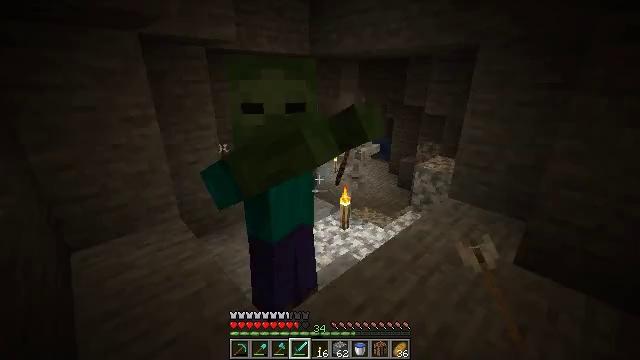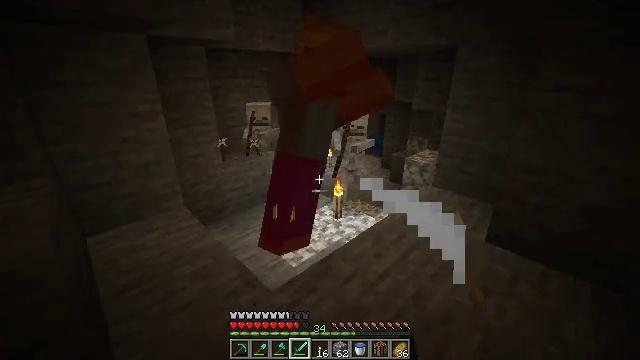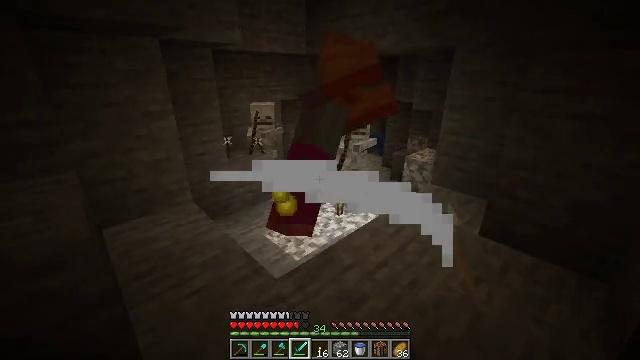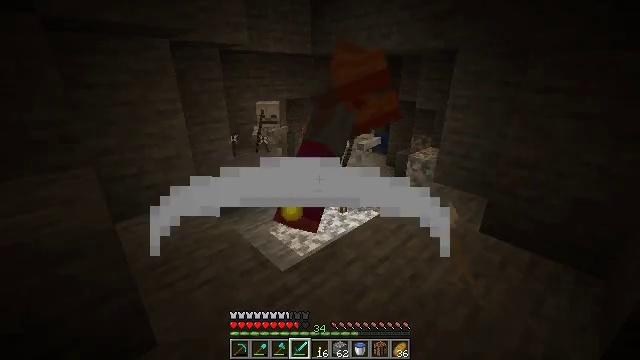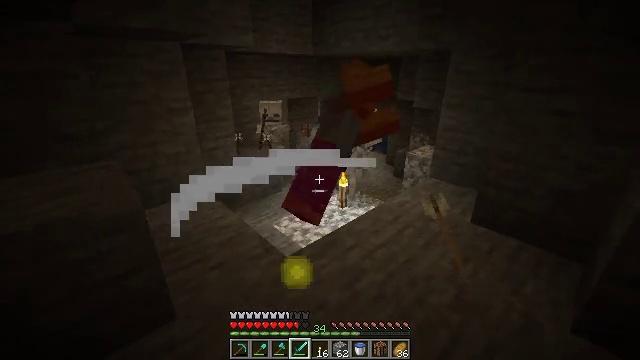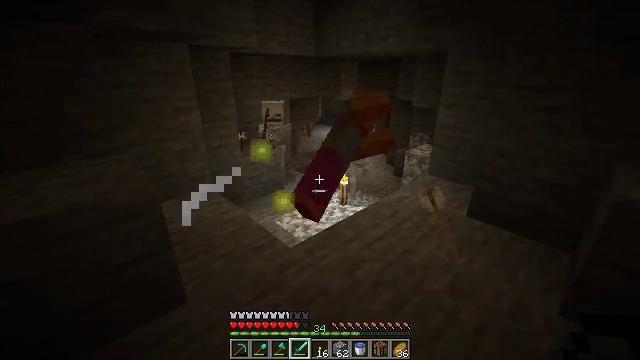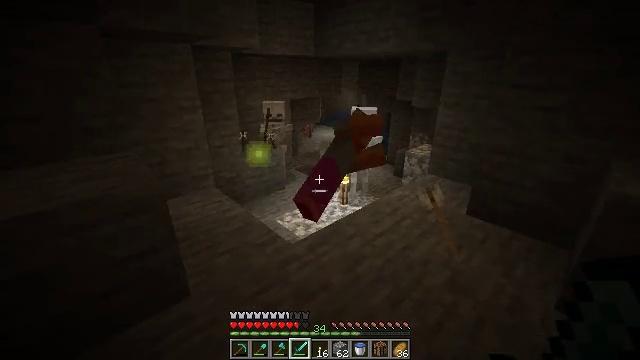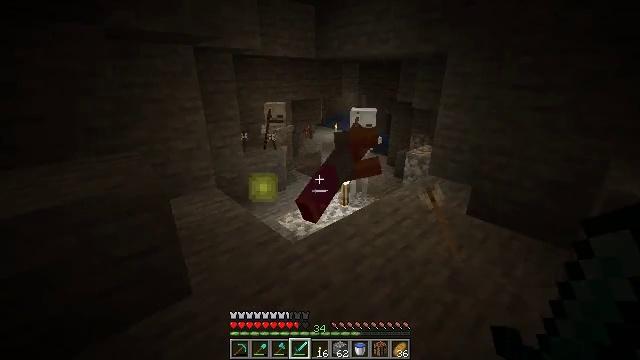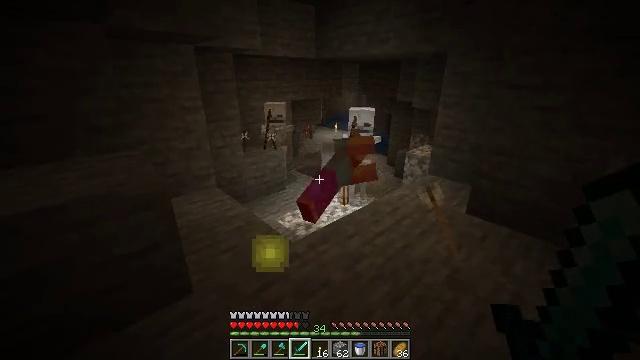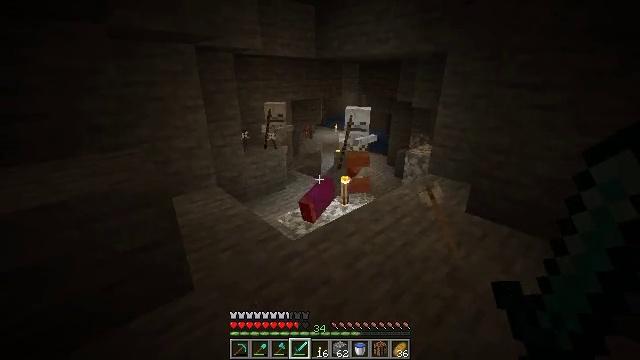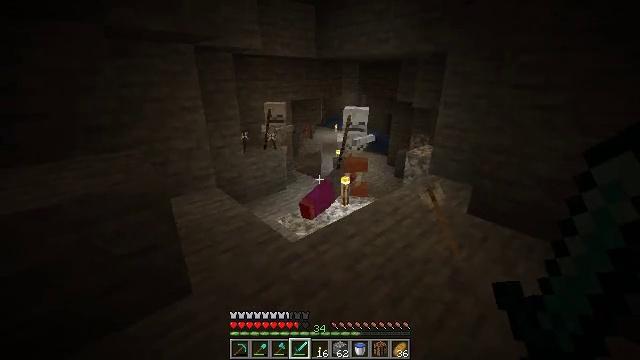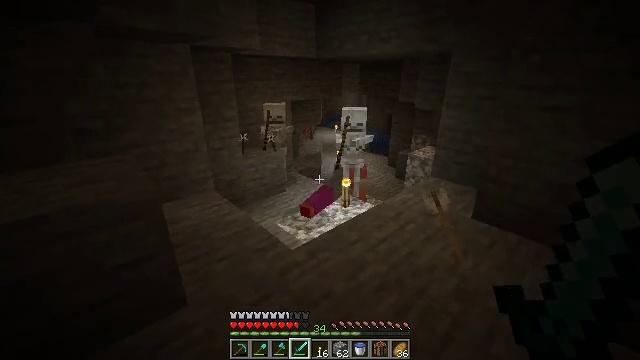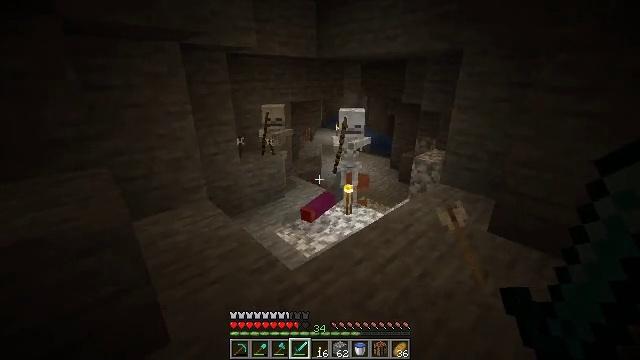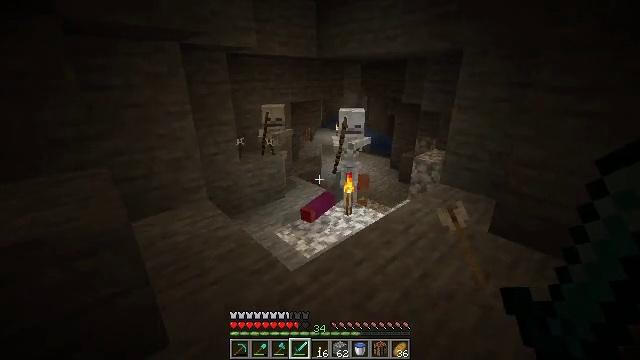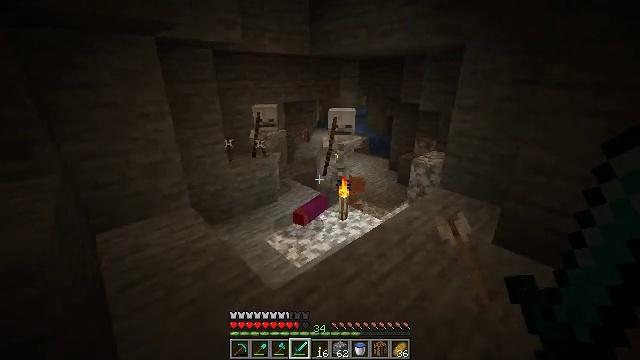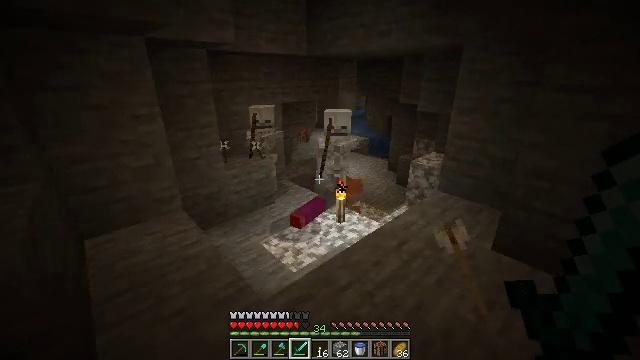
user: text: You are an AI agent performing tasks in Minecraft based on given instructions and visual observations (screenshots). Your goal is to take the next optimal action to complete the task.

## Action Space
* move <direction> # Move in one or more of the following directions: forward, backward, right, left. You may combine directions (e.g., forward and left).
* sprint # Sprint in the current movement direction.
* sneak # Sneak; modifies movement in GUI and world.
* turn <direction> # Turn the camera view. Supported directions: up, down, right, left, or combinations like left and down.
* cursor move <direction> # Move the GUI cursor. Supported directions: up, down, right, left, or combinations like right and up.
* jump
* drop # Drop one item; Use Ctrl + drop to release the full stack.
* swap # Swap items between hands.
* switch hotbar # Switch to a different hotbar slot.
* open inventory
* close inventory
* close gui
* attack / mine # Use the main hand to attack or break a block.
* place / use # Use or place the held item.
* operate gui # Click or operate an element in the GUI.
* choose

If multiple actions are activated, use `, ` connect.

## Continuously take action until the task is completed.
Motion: motion action
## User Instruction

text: Kill mobs.
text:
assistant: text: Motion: move back, turn right
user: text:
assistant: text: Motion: move back
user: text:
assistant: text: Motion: move back
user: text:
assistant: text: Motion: no_op
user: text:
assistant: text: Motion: no_op
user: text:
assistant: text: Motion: no_op
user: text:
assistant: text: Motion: no_op
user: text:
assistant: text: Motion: no_op
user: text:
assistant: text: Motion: no_op
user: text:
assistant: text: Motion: move forward
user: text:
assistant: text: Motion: move forward
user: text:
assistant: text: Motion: move forward
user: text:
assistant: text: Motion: move forward and move right
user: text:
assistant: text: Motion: move forward and move right
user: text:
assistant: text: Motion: move forward and move right
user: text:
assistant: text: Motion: move forward and move right
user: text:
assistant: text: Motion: move forward and move right
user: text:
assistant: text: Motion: move forward and move right
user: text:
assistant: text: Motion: move forward
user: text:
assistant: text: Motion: move forward
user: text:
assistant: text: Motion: move forward, turn left
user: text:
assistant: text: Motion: move forward, turn left
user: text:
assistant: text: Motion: move forward, turn left
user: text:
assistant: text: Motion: move forward, turn left
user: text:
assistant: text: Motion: move forward, turn left
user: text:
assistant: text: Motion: move forward, turn left
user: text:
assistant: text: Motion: move forward
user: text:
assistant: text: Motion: move forward, turn left
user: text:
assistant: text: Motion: move forward, turn left
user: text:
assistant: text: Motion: move forward